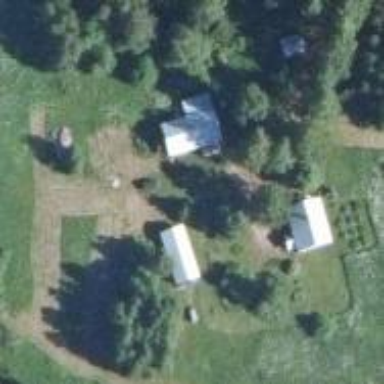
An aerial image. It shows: Farmyard area.